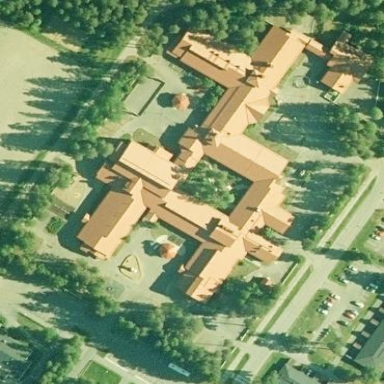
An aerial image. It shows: School.